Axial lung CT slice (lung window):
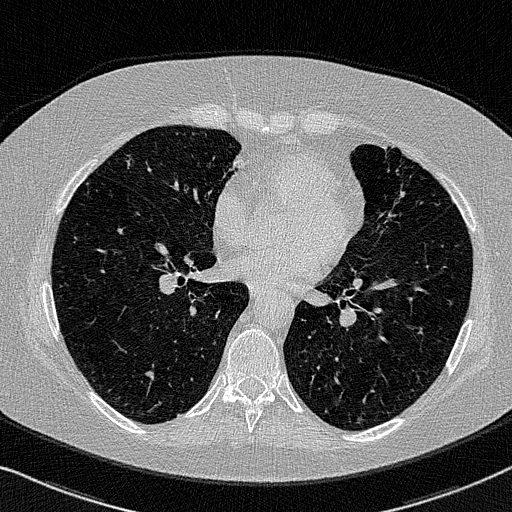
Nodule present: no